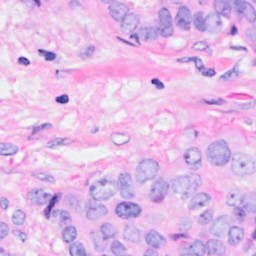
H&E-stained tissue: Breast